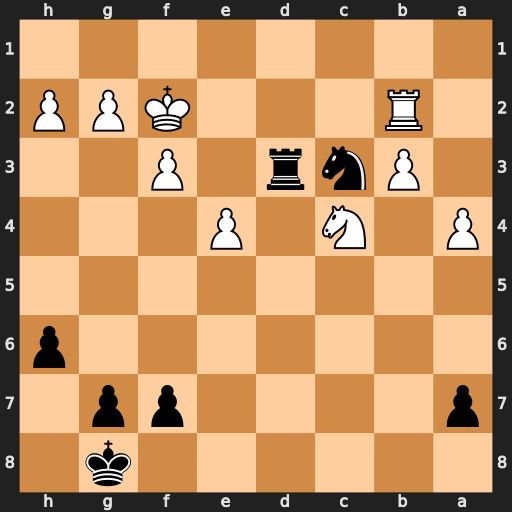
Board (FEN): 6k1/p4pp1/7p/8/P1N1P3/1Pnr1P2/1R3KPP/8
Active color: b
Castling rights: -
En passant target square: -
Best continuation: Nd1+ Kg3 Nxb2